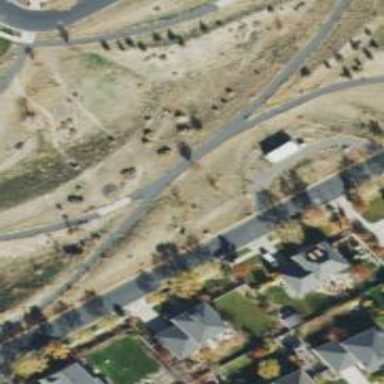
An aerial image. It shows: Asphalt path with excellent trail visibility.